Interaction volume radius: 5 \u00c5
Interaction volume height: 10 \u00c5
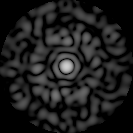
Disorder parameter: 0.8311